Field crop: maize
Growth stage: 2
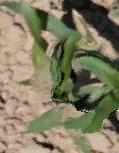
Species: maize